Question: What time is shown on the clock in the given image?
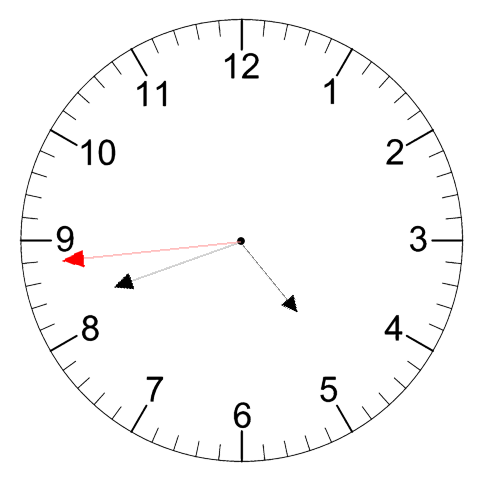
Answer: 04:41:44